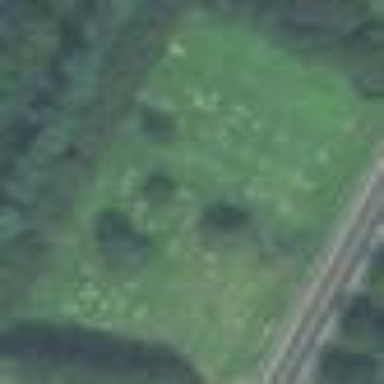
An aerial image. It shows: Cemetery.